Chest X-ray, PA view. Patient: 53 years old, sex F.
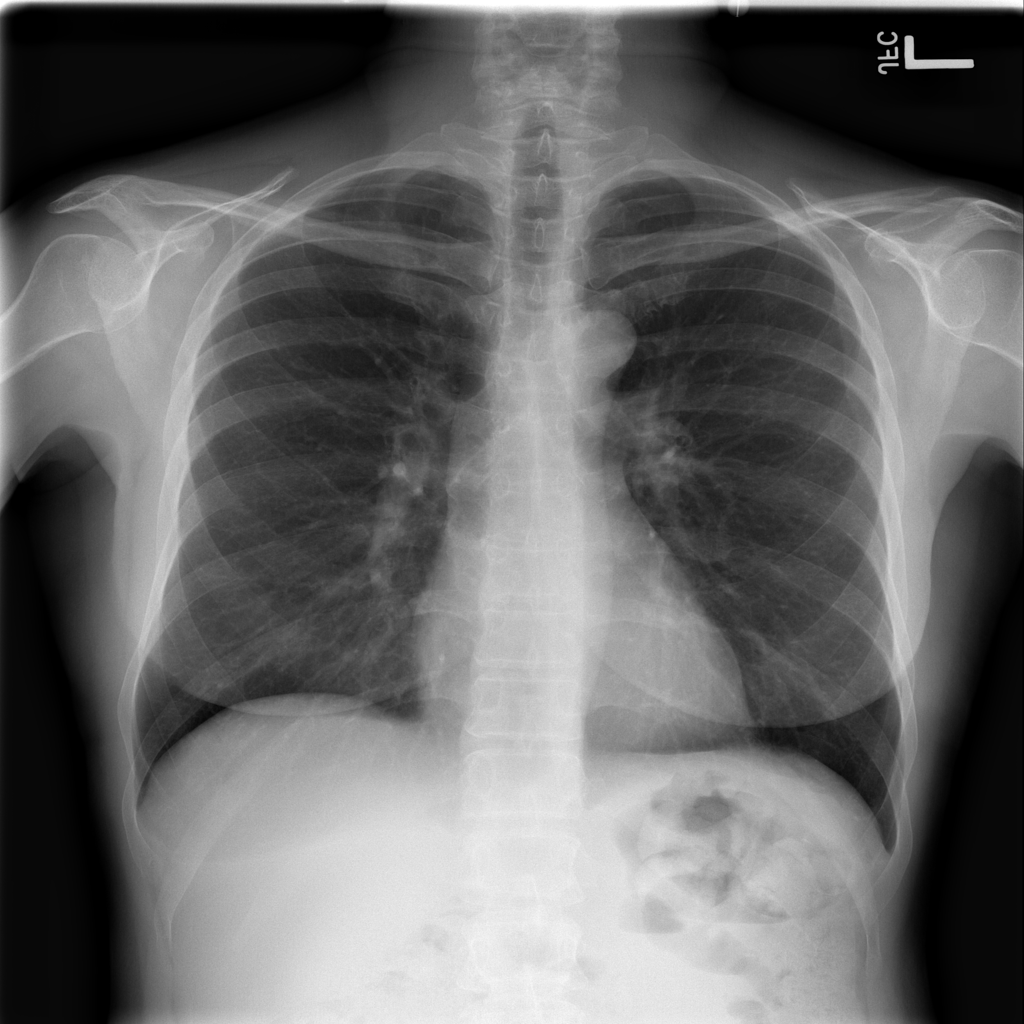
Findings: Infiltration